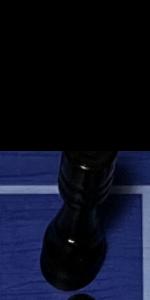
Label: Rook_Black